Current action and preconditions to check: trajectory_clear

Your task: For each precondition in the list above, predict whether it will hold at this action.

Consider the current scene as observed from the mobile robot's camera, and analyze the predicted future states of all dynamic agents (e.g., people, animals, vehicles, or any moving entities) within the NEXT SECOND.

IMPORTANT: Only answer "very likely" if you are absolutely certain—based on strong, clear evidence—that a dynamic agent will violate the precondition in the predicted future state. Do NOT answer "very likely" for unlikely, ambiguous, or low-probability risks.

Ask yourself for each precondition: Is there a high probability, with clear and convincing evidence, that the predicted future states of any dynamic agent will interfere with the predicted future state of the currently executing action within the NEXT SECOND, causing that precondition to fail?

Assess the risk level based on these predictions. Use "likely" or "very likely" if motions create a clear risk of interference.

Use "neutral" or "improbable" if agents are nearby but their predicted paths are clearly diverging or non-conflicting.

Failure Risk Categories: "very improbable", "improbable", "neutral", "likely", "very likely"

Answer Format: Output ONLY the probability_of_failure value from these categories: "very improbable", "improbable", "neutral", "likely", "very likely"

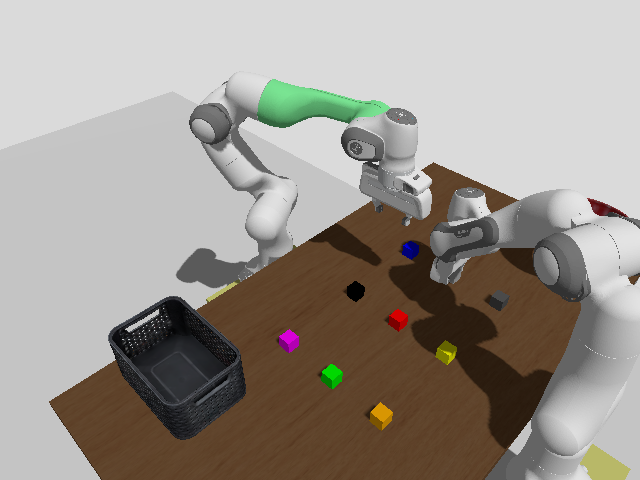

Answer: neutral